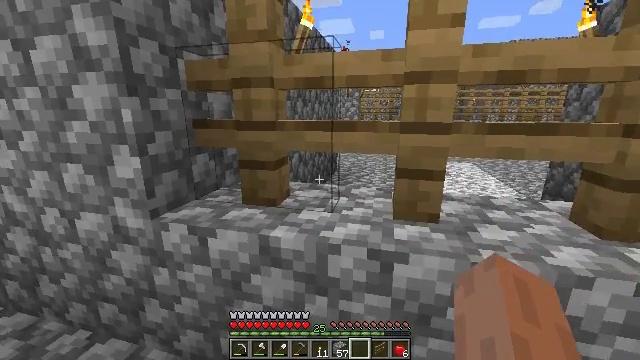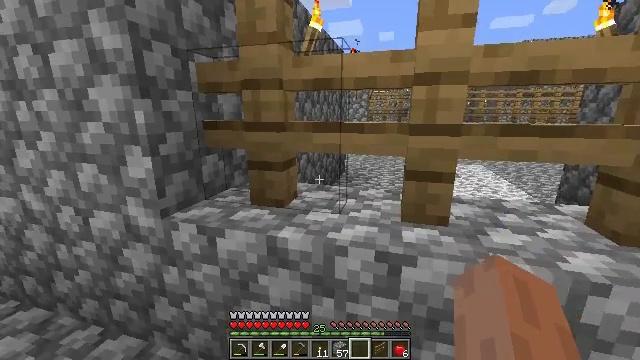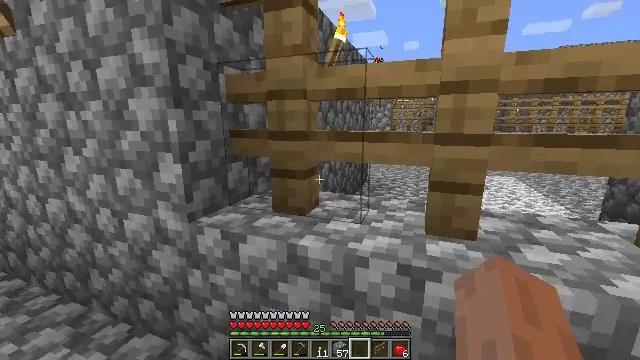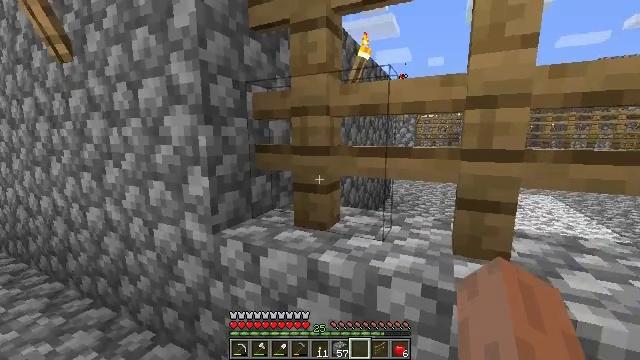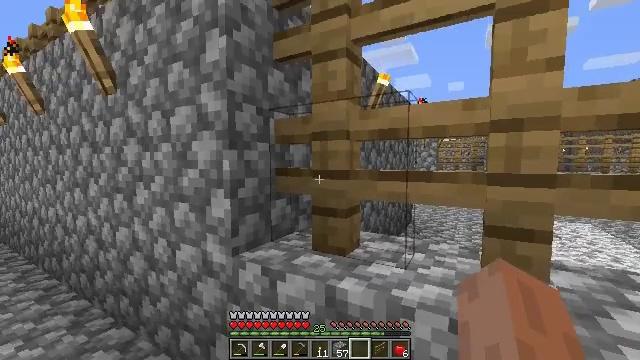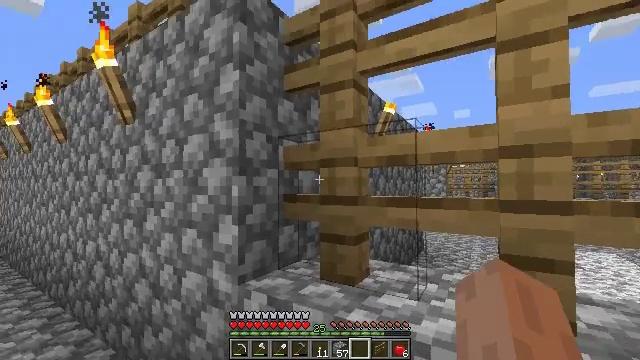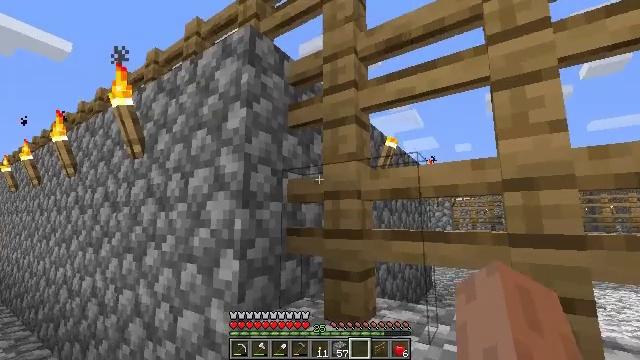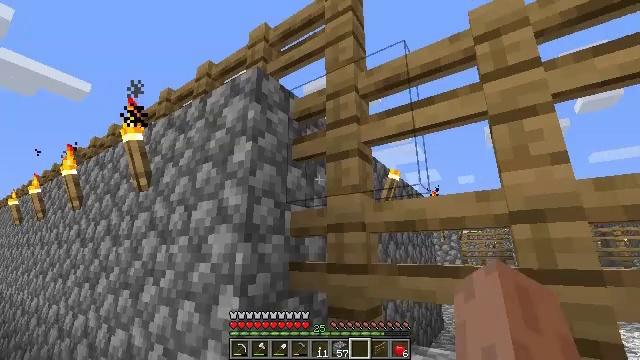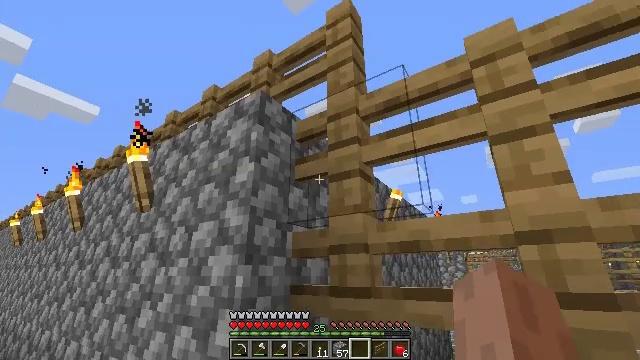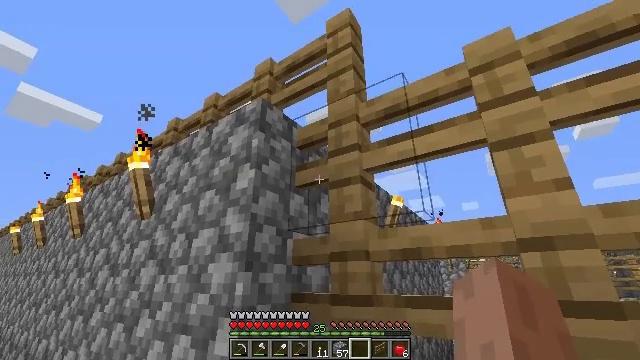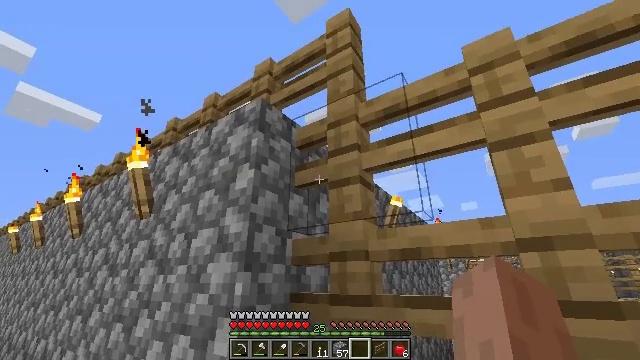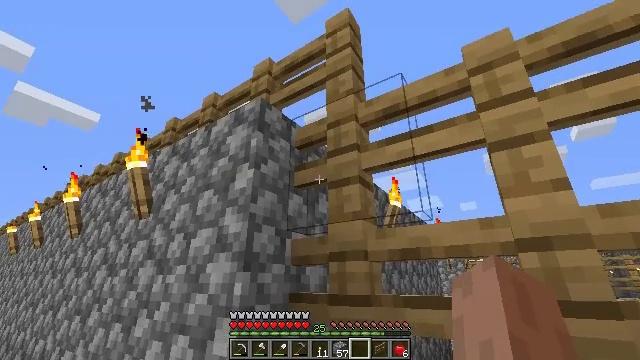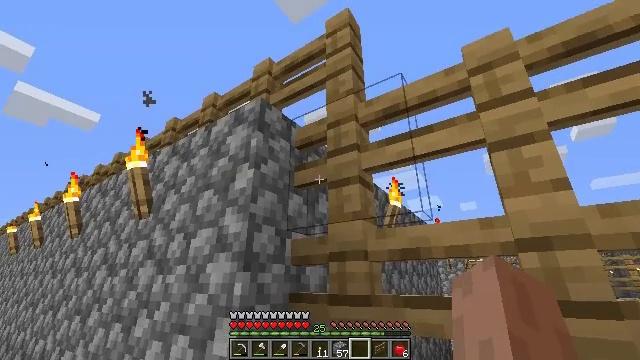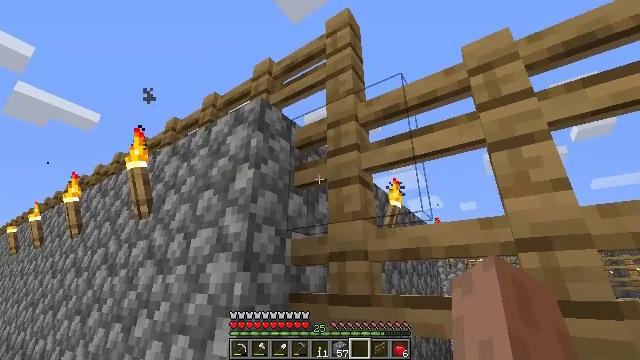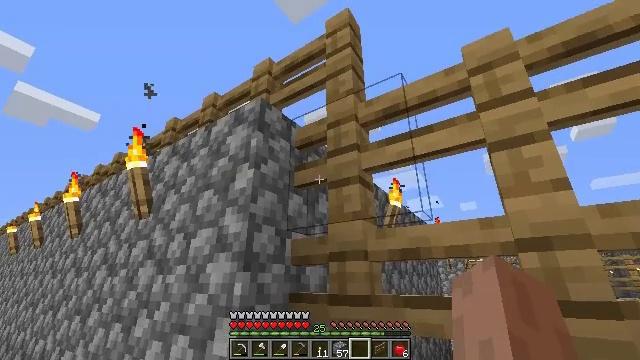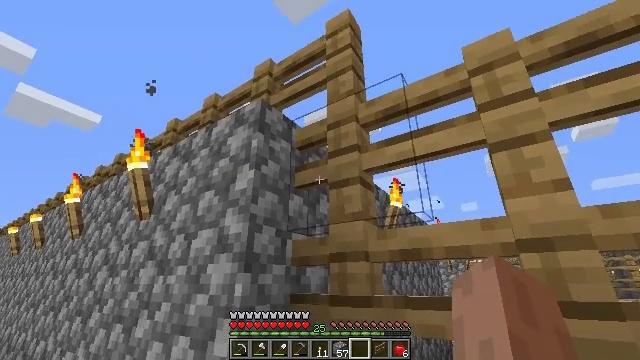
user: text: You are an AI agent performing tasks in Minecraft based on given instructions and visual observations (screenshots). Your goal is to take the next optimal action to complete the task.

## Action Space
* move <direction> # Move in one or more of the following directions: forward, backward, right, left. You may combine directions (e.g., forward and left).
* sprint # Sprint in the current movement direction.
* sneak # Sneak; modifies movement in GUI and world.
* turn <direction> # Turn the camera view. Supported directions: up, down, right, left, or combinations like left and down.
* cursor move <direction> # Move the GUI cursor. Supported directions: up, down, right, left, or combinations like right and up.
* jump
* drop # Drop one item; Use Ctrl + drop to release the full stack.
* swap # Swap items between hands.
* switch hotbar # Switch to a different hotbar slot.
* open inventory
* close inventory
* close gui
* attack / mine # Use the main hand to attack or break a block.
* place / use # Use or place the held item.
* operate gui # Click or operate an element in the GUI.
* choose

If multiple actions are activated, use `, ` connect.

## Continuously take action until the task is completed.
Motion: motion action
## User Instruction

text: Left-click to destroy the oak fence.
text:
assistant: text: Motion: turn left
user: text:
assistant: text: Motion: turn left and up
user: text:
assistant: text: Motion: turn left and up
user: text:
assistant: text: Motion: turn left and up
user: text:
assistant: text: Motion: turn left and up
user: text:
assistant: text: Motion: turn up
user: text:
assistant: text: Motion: turn up
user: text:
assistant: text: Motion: turn up
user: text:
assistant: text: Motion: turn up
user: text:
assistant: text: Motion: no_op
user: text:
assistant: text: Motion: no_op
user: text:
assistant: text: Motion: no_op
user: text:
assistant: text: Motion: no_op
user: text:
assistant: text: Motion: no_op
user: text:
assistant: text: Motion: no_op
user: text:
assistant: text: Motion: no_op
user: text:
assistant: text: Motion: no_op
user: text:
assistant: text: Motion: no_op
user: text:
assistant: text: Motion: no_op
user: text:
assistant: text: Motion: no_op
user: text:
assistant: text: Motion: turn left
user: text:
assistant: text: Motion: turn left
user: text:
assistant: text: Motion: no_op
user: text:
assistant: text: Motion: no_op
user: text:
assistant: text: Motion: no_op
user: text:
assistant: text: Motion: no_op
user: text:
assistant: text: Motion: no_op
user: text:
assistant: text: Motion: turn right and down
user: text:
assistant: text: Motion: turn right
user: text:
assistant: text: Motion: turn right